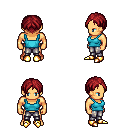
a pixel art fantasy rpg character, male body template, human, tanned skin, teal pirate shirt, metal pants, brunette parted hairstyle, gold boots, four views (front, back, left, right), 2x2 character sprite sheet, small pixel art, hard edges, no anti-aliasing